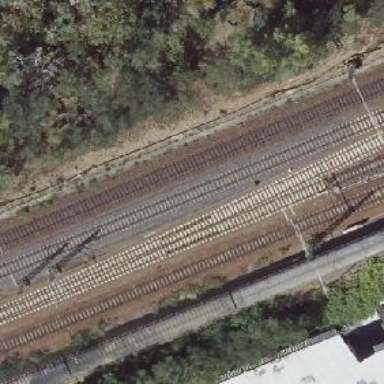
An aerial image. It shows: Railway signal.